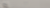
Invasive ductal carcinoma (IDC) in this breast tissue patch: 0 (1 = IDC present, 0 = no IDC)